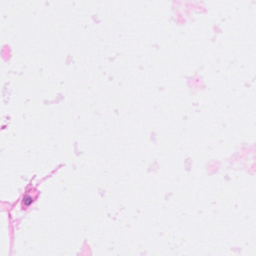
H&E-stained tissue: Breast